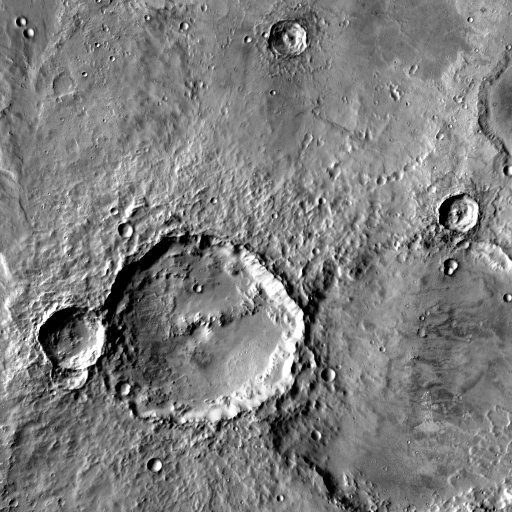
Crater classes present: Background, Other, Layered, Buried, Secondary